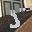
Label: 5